Field crop: maize
Growth stage: 2
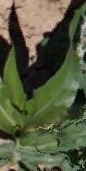
Species: maize